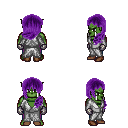
a pixel art fantasy rpg character, male body template, orc, green skin, white robe, magenta pants, purple left-swept hairstyle, metal gloves, brown shoes, four views (front, back, left, right), 2x2 character sprite sheet, small pixel art, hard edges, no anti-aliasing